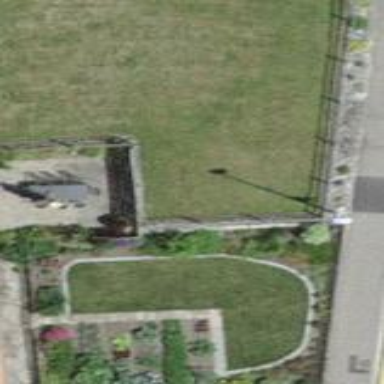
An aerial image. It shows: Garden that is leisure land.